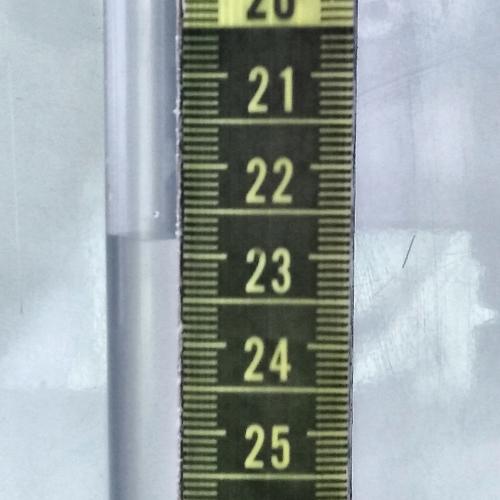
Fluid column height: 22.8 cm